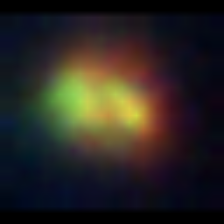
Taxon: NanoPlankton
Group: Other